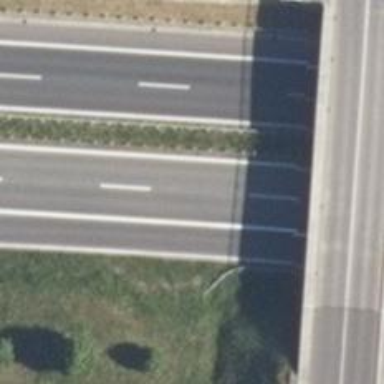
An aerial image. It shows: Asphalt trunk motorway.